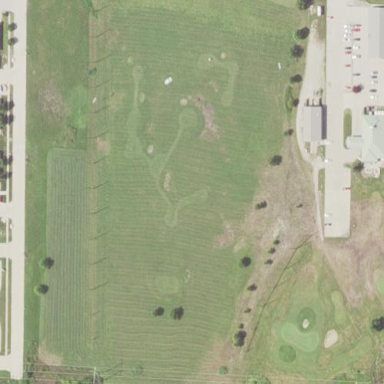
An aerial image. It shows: Grassy area designated as driving range for golf.